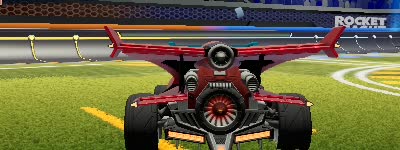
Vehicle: aftershock